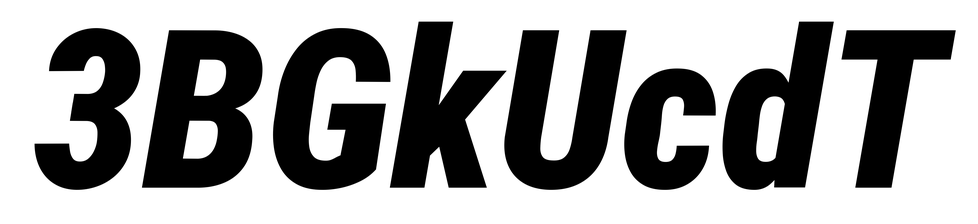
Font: Roboto-Italic_Condensed_Black_Italic